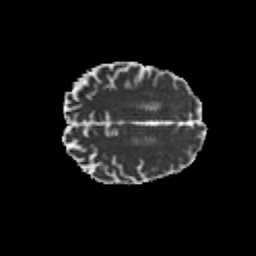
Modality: MD
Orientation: axial
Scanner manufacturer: siemens
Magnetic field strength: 3 T
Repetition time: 6.8 s
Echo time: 0.093 s